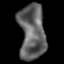
Tissue: lung
Cell type: T cells
Senescence score: 0.1844
Nuclear area (px): 1408
Mean DAPI intensity: 98.362